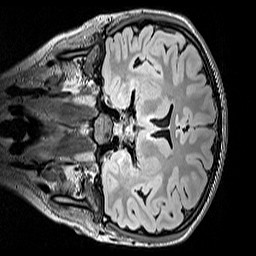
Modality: FLAIR
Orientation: coronal
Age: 13
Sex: female
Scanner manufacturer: siemens
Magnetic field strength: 3 T
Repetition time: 5 s
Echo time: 0.388 s